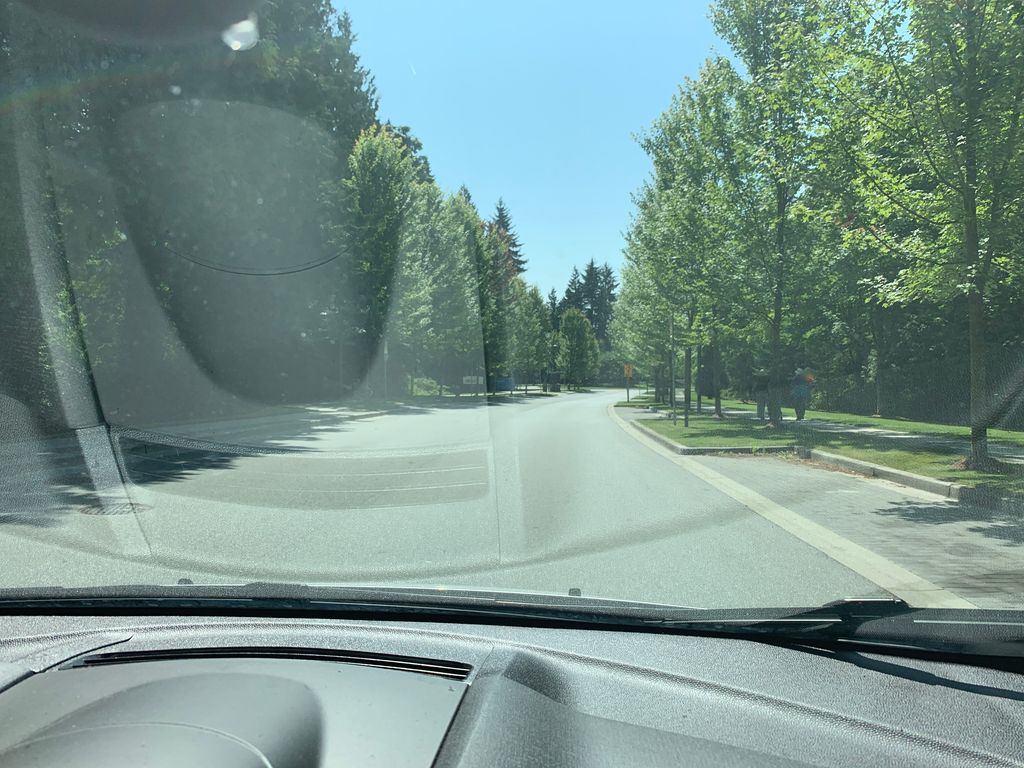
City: vancouver